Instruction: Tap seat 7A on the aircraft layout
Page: seats
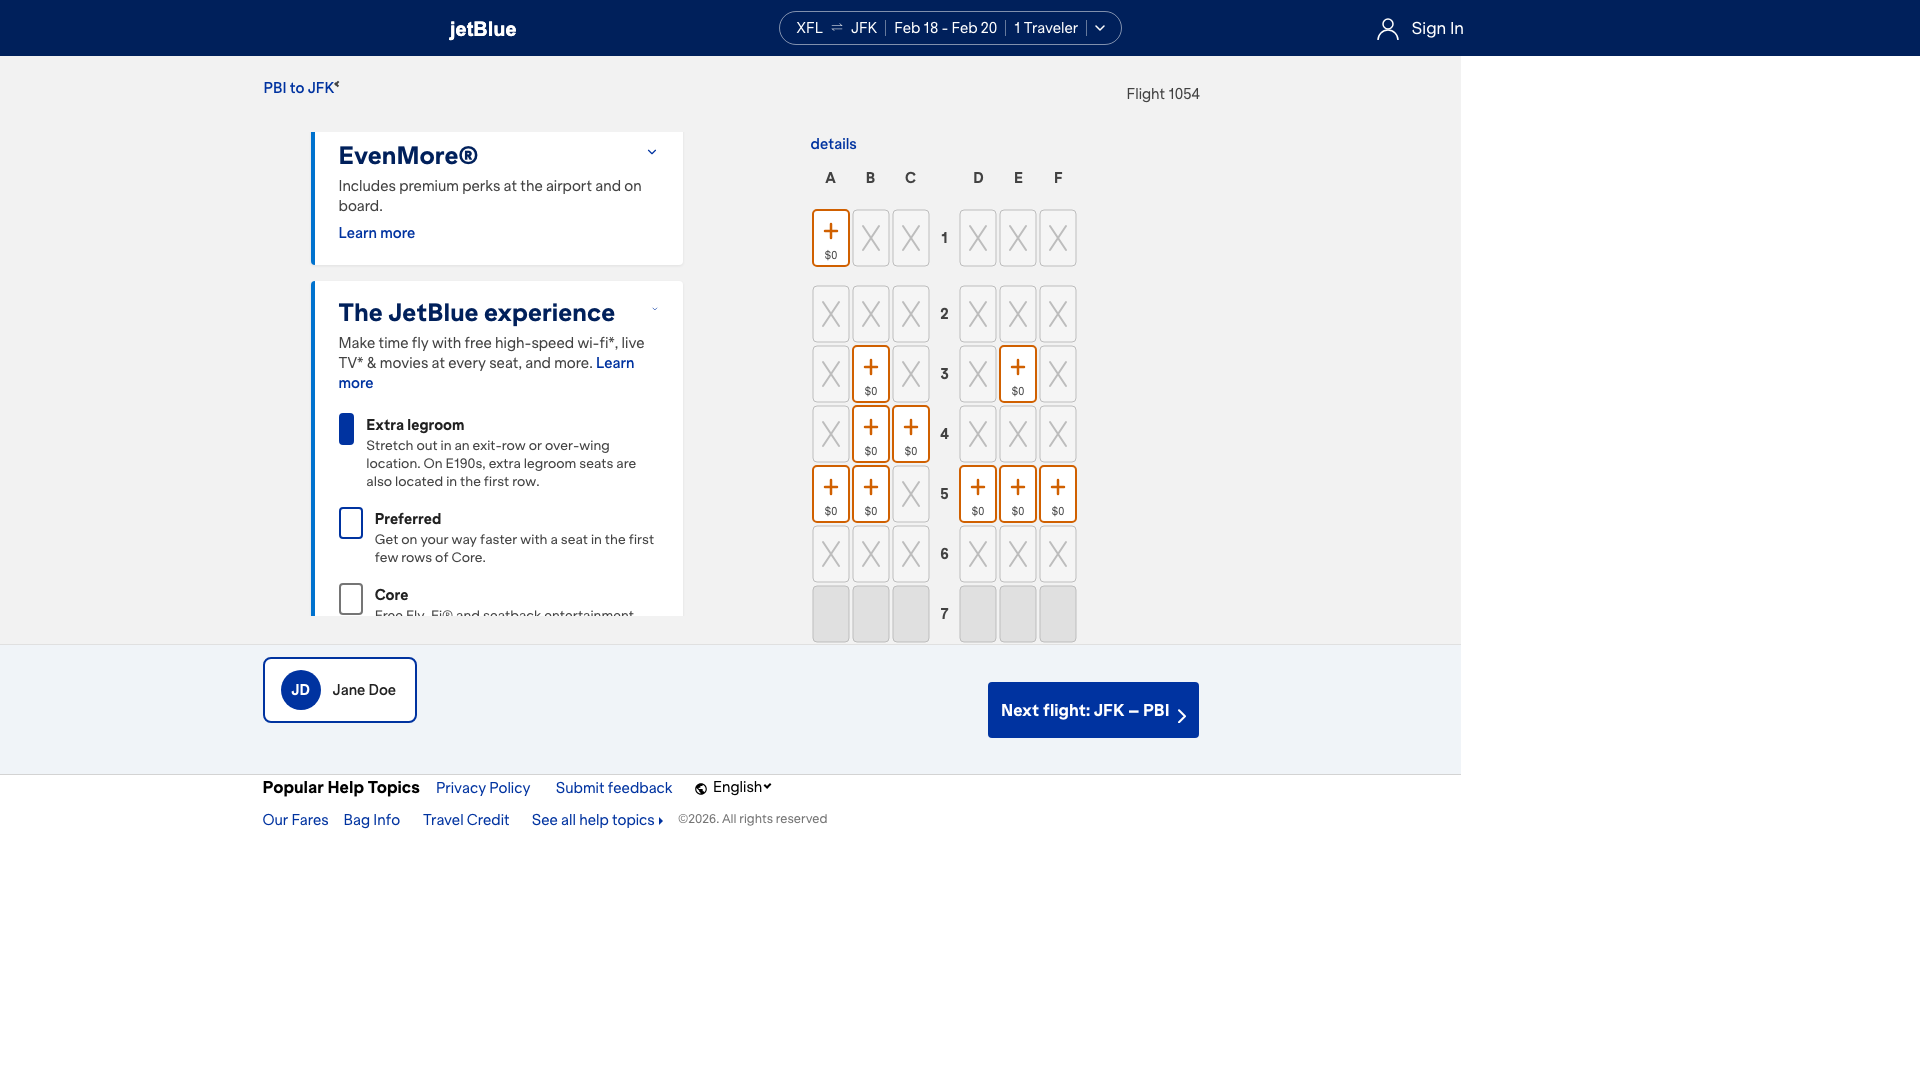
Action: click